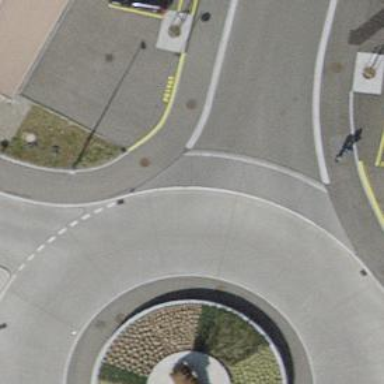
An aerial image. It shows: Unmarked crossing with traffic calming table on the road.